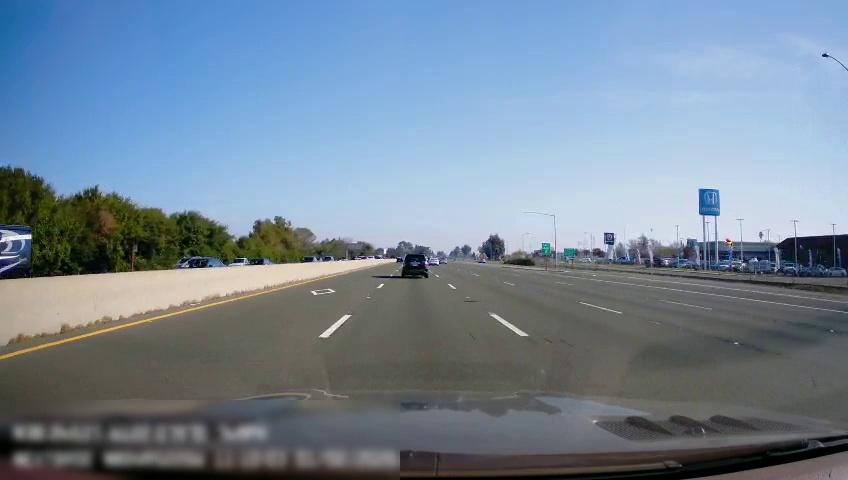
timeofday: Day
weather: Sunny
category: Drivable Space
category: Vehicles | Car
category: Vehicles | SUV
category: Vehicles | Bus
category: Vehicles | Car
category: Vehicles | Car
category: Vehicles | Car
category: Vehicles | Car
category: Vehicles | Car
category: Vehicles | Car
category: Lanes | Alternate Lane
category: Lanes | Current Lane
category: Lanes | Current Lane
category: Lanes | Alternate Lane
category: Lanes | Alternate Lane
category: Lanes | Alternate Lane
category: Lanes | Alternate Lane
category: Lanes | Alternate Lane
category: Traffic | Signs
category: Traffic | Signs
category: Traffic | Signs